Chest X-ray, AP view. Patient: 69 years old, sex M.
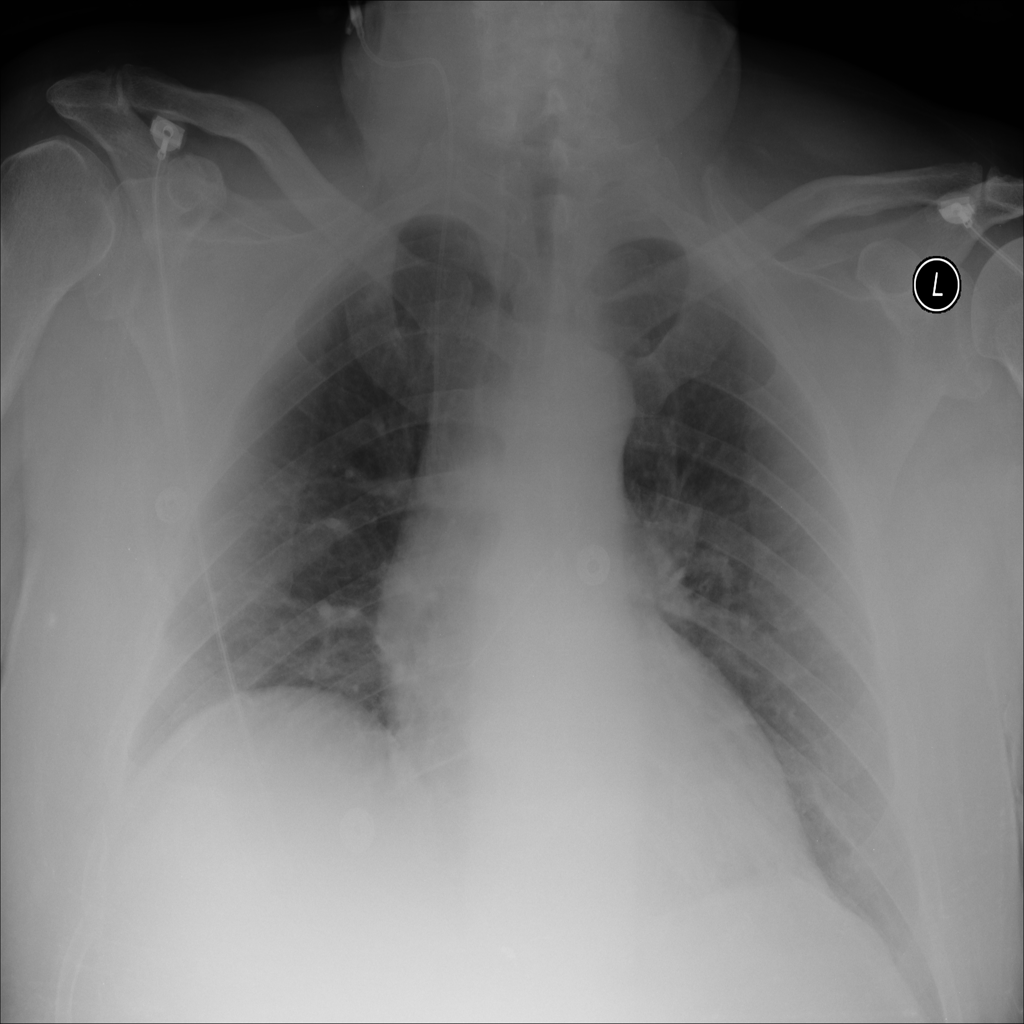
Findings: No Finding